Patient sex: M
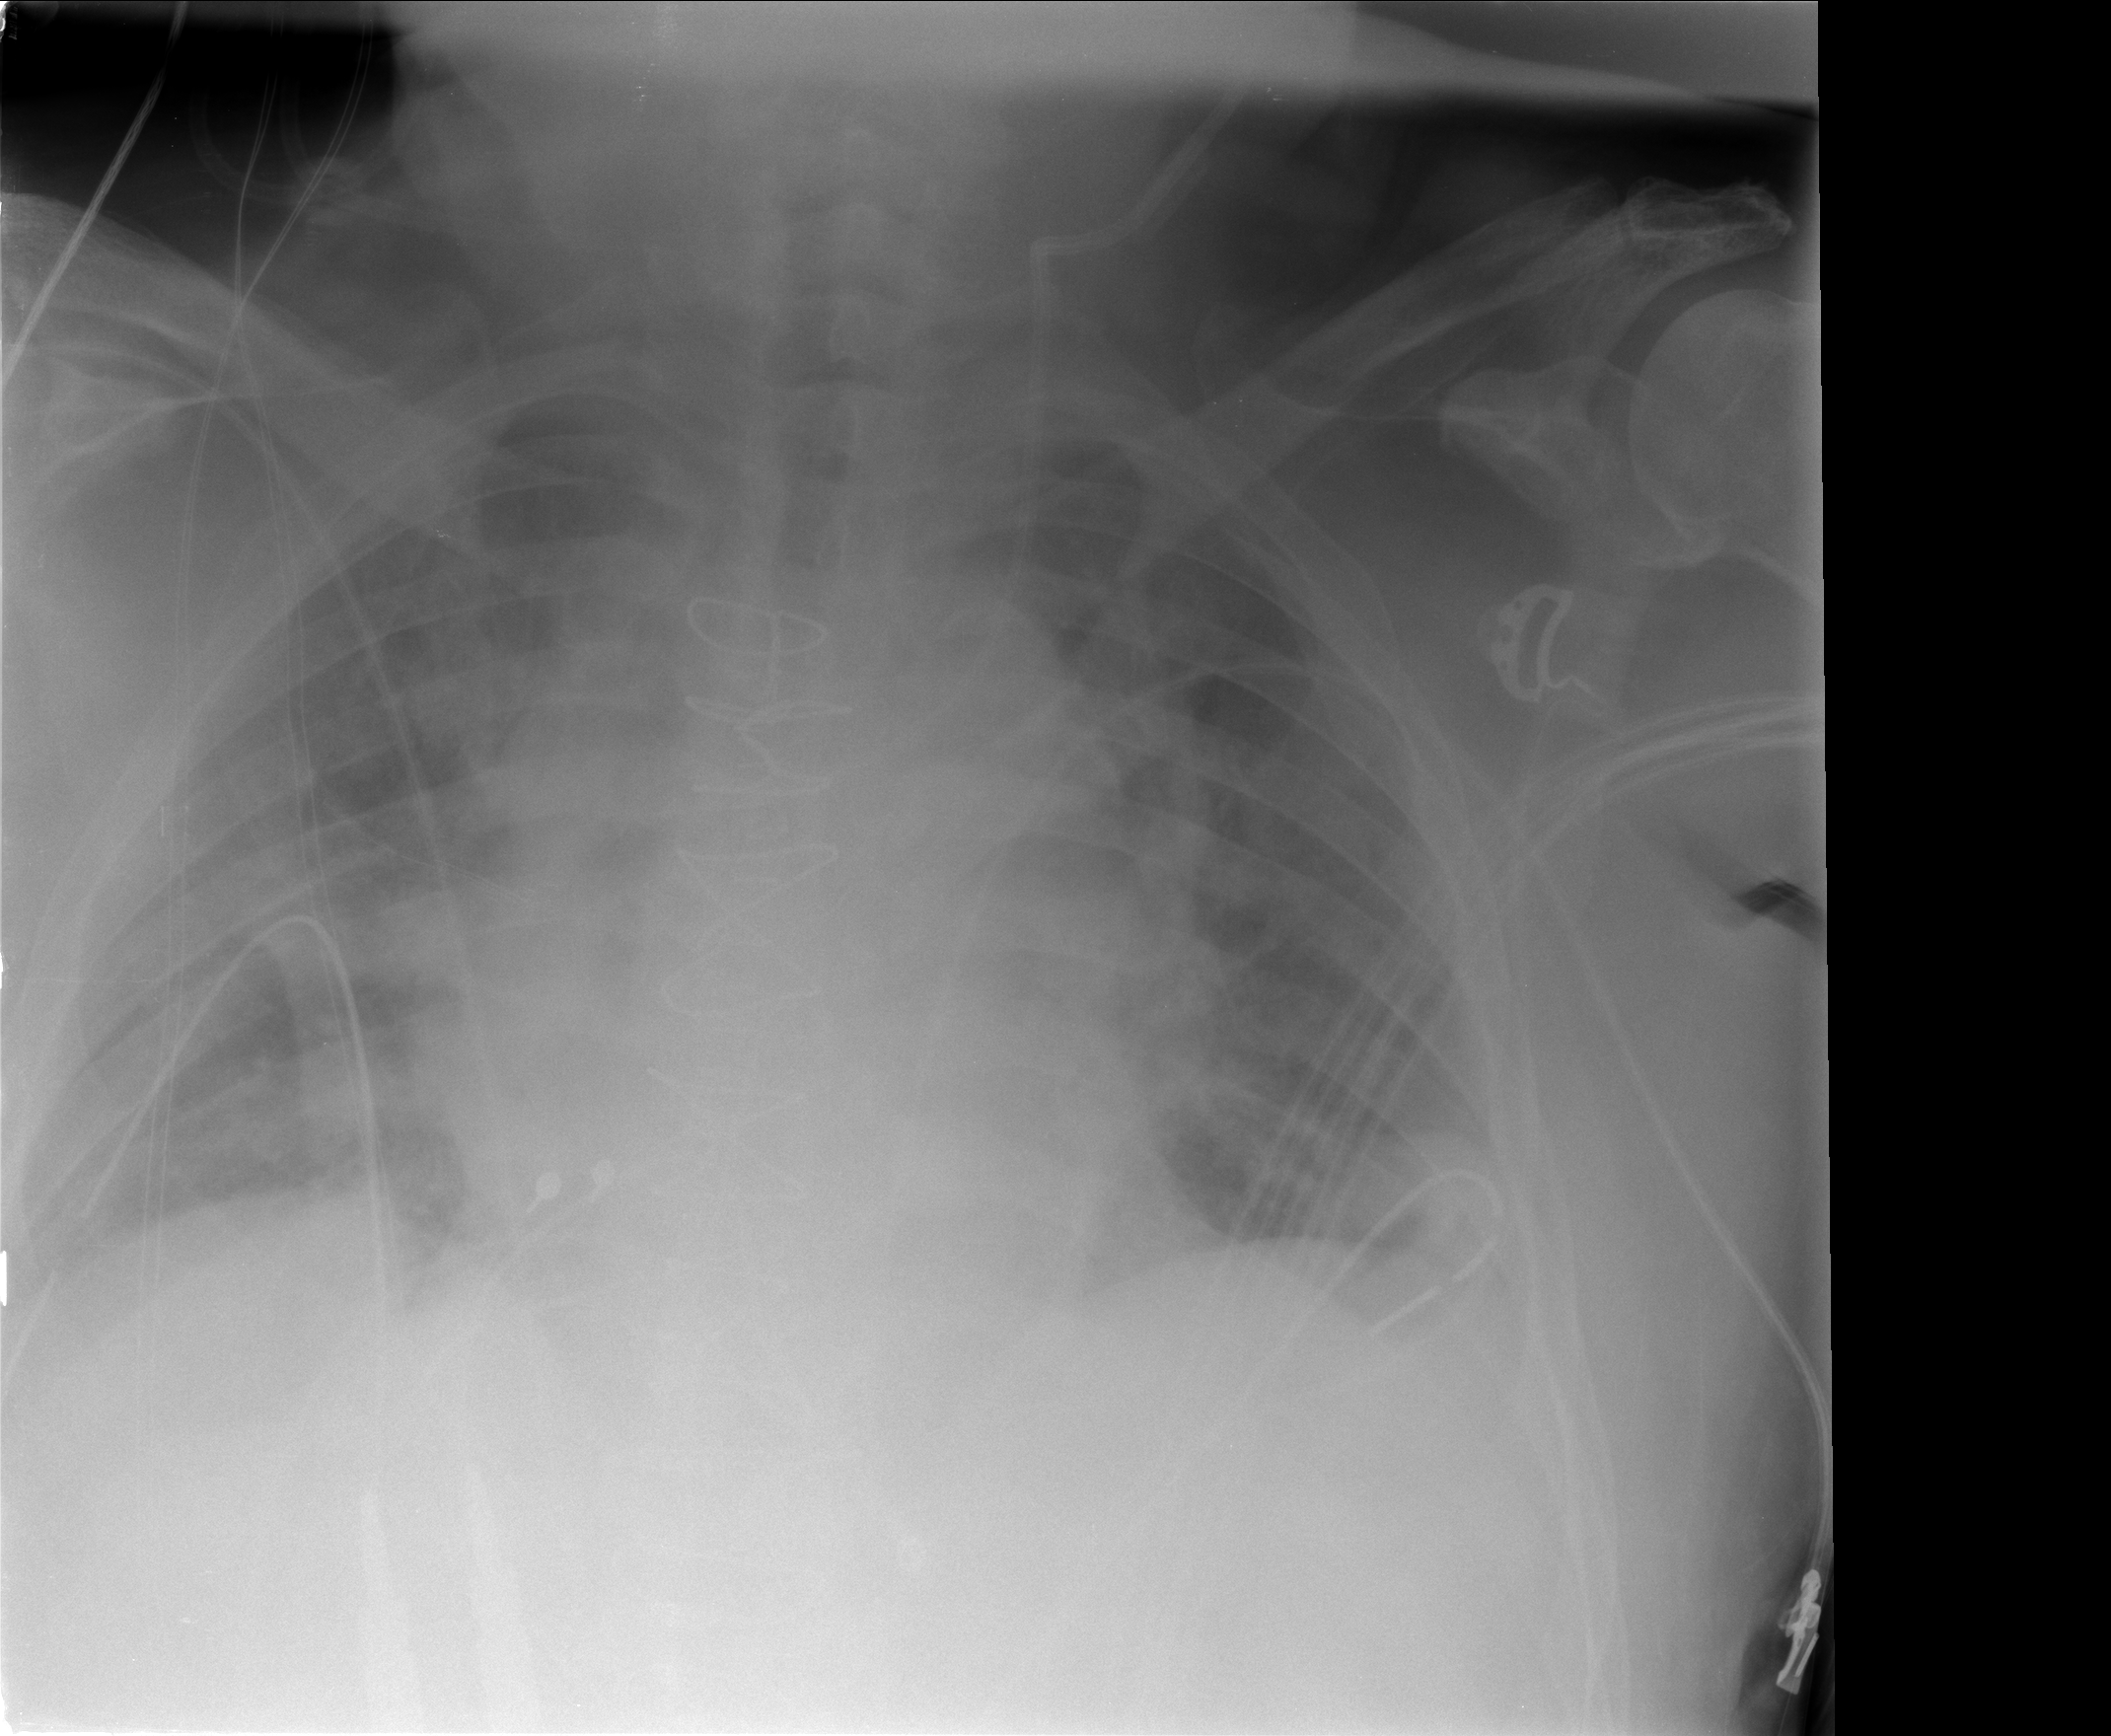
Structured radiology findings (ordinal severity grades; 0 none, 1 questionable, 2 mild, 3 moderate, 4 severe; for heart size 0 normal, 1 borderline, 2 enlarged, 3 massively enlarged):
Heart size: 0
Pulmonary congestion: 2
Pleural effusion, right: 0
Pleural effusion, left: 0
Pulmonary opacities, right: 2
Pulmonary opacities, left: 2
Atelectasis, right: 2
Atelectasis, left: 2